Question: i got this 'java_home: unrecognized option '--request''error when i try to run the standard examples. Some are still working but those in video/capture are not.
I think that it is got to do with Java? Iam on a mac.

FIXED: downgraded from processing 2.0 to 1.5
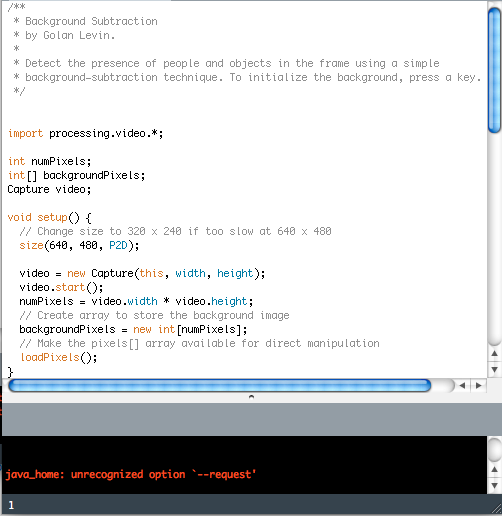
Answer: FIXED: downgraded from processing 2.0 to 1.5